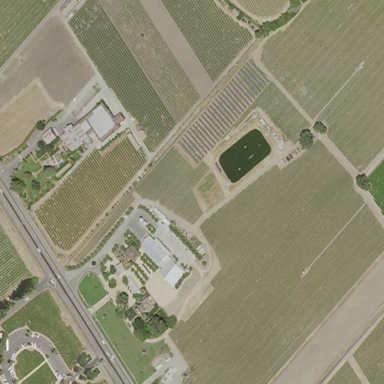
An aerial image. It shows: Vineyard with wine grapes as the crop.